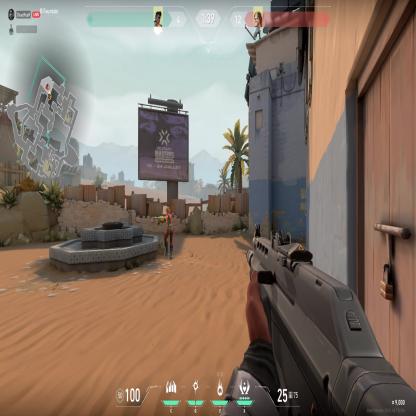
Label: enemy